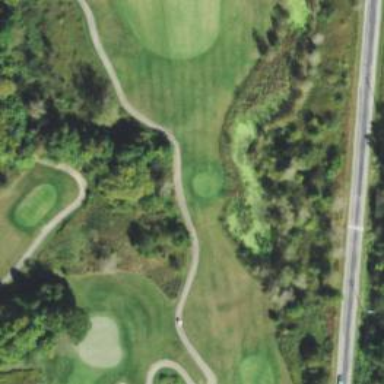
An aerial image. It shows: Golf tee.